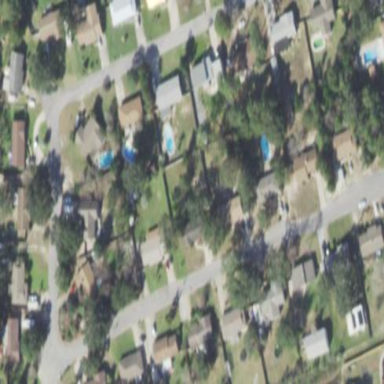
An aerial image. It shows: Residential area composed of single-family homes.